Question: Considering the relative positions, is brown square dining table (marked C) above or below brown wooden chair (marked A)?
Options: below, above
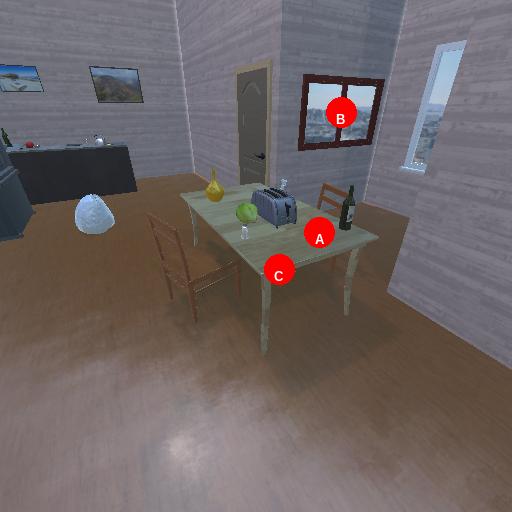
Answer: below